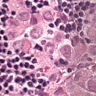
Metastatic tissue present: yes